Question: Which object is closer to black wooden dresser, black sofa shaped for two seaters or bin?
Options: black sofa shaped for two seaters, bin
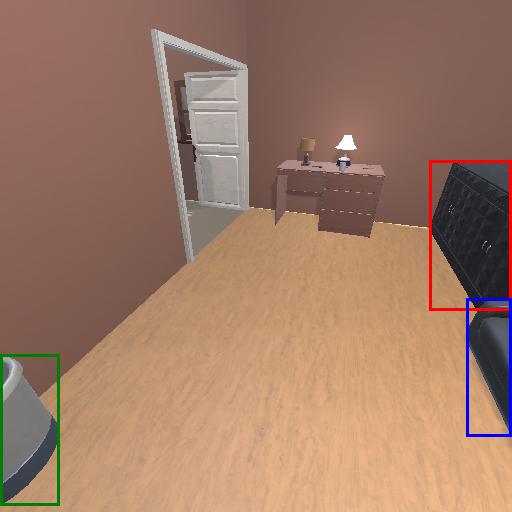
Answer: black sofa shaped for two seaters